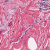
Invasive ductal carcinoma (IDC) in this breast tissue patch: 0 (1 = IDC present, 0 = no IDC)